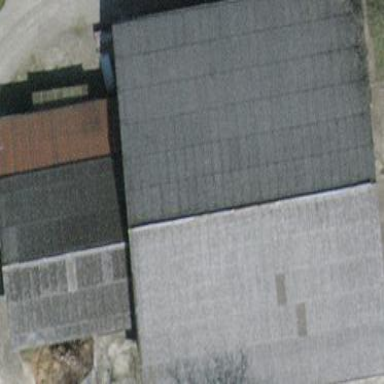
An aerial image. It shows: Rural barn.